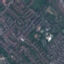
Land use / land cover: Residential